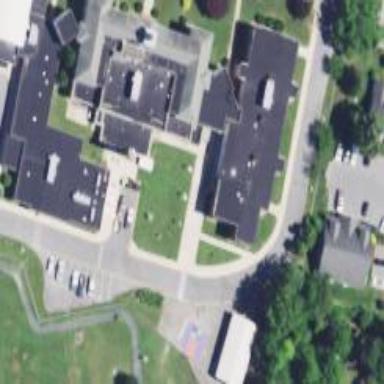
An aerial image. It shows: School building.